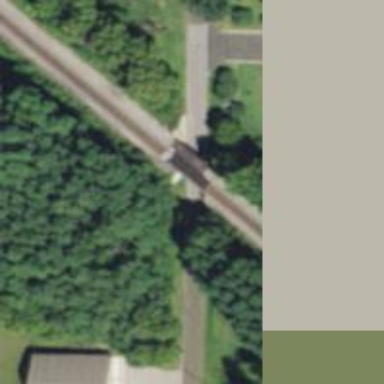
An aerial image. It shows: Bridge over railway line.